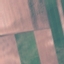
Land use / land cover: AnnualCrop